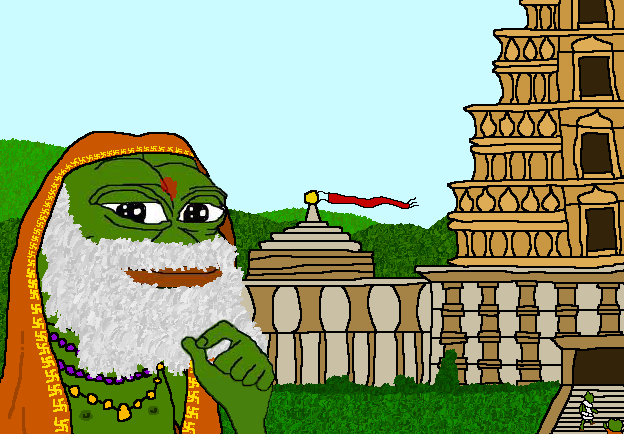
Label: 5_Pepe